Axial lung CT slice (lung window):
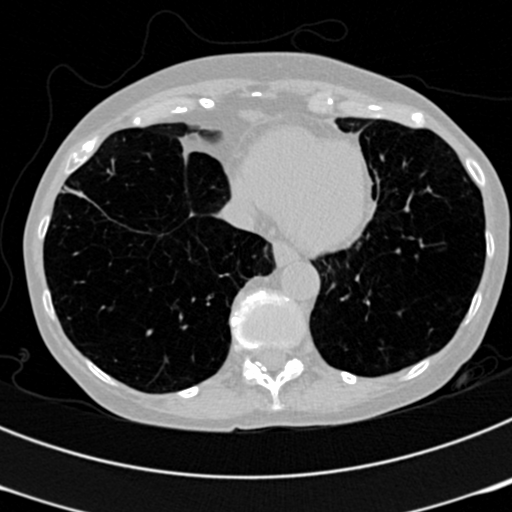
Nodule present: no